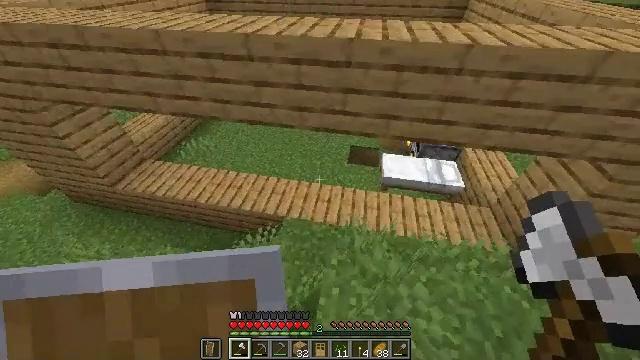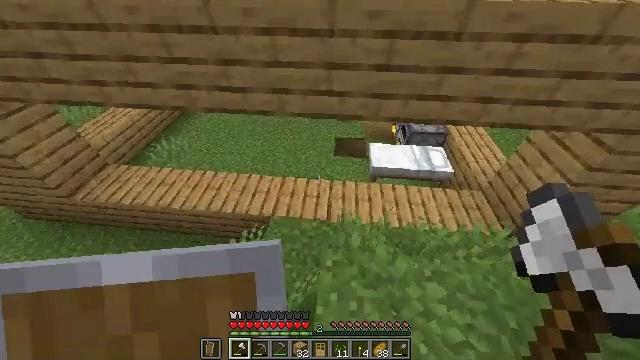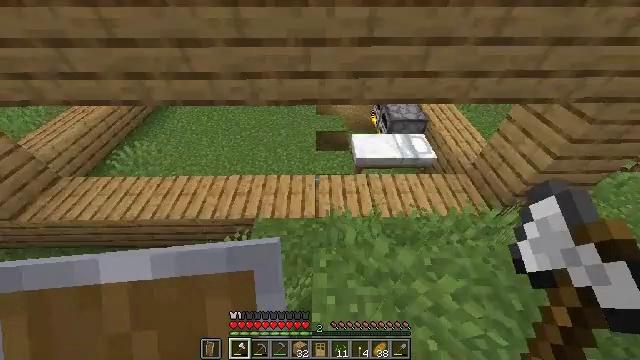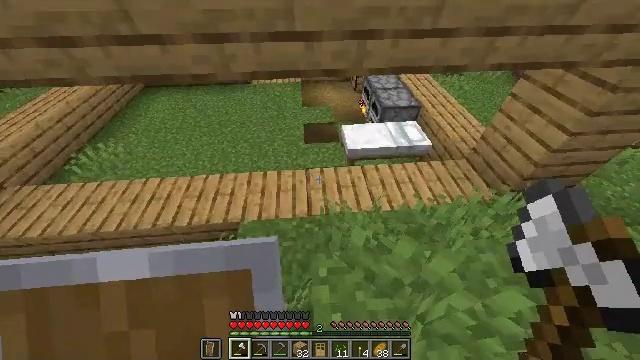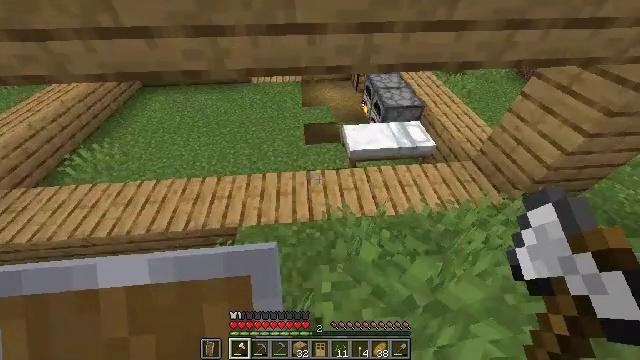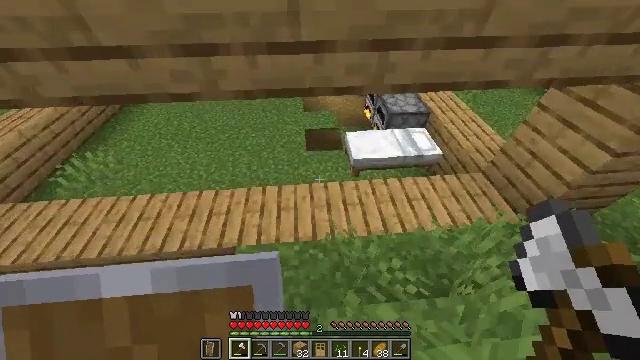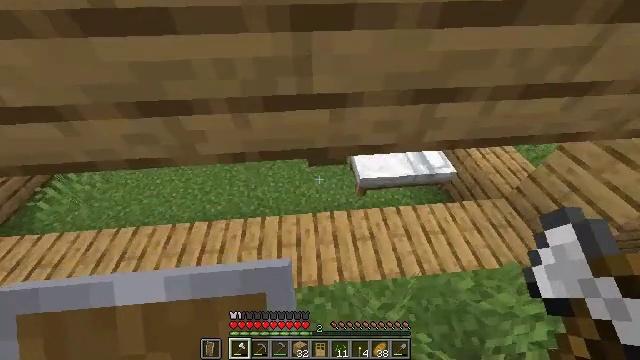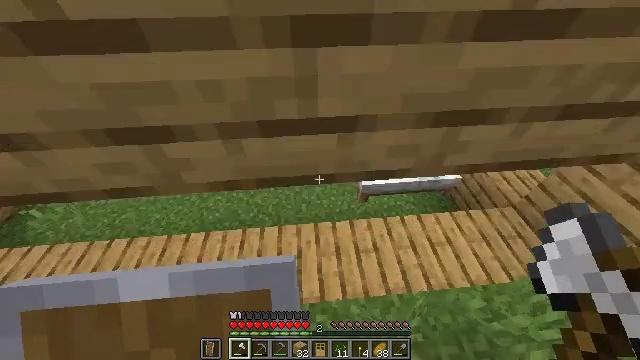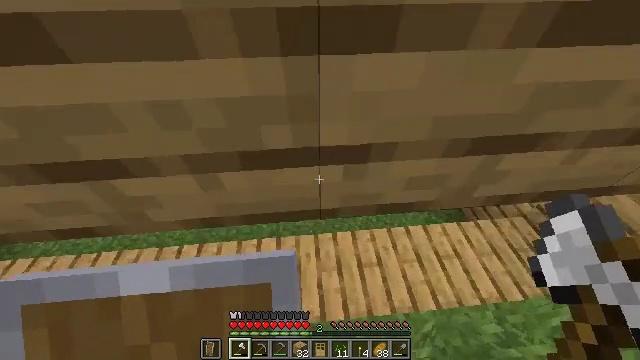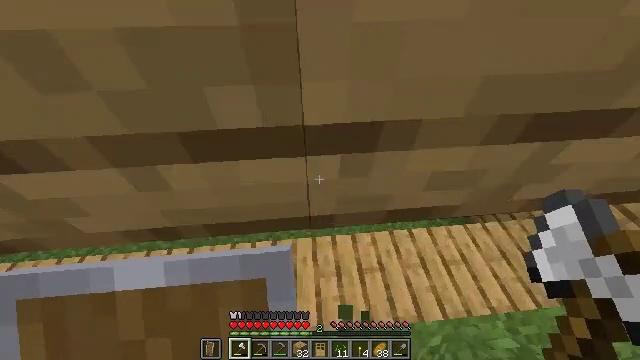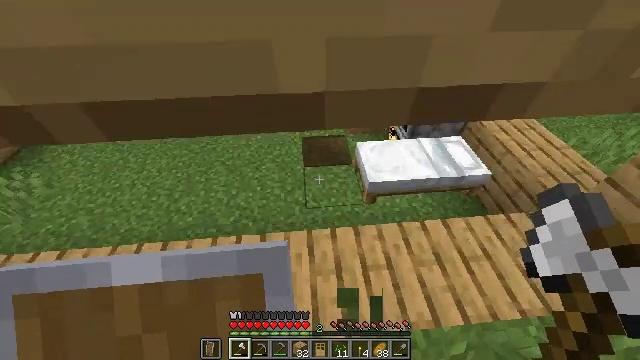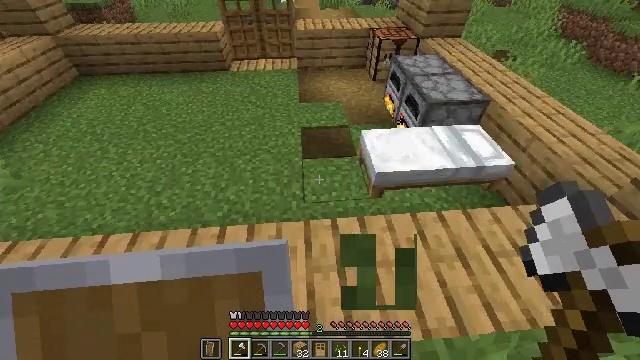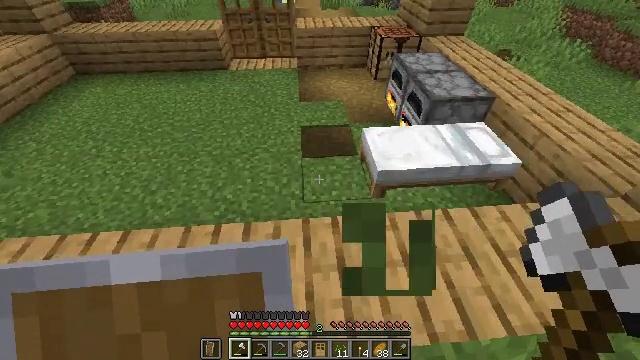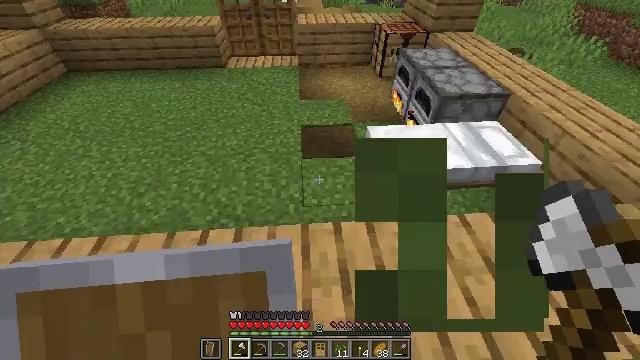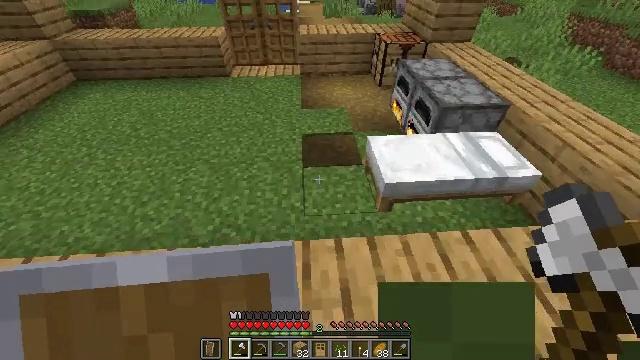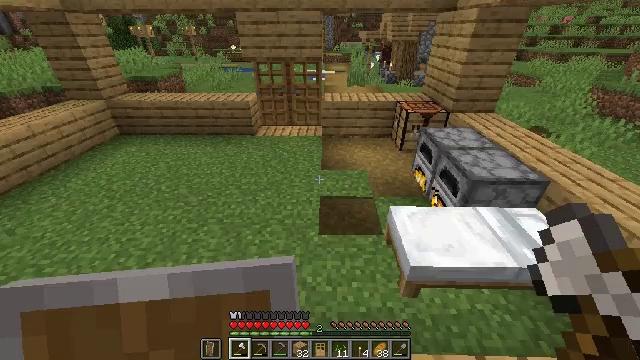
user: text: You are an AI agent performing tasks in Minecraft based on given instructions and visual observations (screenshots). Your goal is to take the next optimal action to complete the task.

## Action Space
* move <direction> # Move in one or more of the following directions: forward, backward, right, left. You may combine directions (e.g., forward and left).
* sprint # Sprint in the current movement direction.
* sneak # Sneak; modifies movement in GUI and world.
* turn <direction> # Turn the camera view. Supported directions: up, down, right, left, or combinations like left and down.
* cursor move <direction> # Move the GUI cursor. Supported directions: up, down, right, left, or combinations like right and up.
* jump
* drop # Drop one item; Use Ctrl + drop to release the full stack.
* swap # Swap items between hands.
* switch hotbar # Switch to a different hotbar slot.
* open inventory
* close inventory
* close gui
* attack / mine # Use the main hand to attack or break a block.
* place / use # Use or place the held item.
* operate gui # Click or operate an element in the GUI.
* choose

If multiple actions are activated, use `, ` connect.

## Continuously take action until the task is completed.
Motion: motion action
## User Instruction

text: craft item air
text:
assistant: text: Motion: move forward, sprint, turn right and down
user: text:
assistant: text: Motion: move forward, sprint, turn right
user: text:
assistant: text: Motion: move forward, sprint, turn right
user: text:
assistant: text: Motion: move forward, sprint
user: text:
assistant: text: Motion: move forward, sprint
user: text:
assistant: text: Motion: move forward, sprint
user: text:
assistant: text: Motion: move forward, sprint
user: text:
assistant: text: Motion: move forward, sprint
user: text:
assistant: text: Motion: move forward, sprint
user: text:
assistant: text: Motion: move forward, sprint
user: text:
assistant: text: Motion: move forward, sprint, turn up
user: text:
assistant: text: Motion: move forward, sprint
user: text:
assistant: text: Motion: move forward, sprint
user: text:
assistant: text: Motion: move forward, sprint
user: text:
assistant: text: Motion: move forward, sprint, turn left and up
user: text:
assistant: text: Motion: move forward and move left, sprint, turn left and up
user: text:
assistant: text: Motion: move forward and move left, sprint
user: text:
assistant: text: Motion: move forward and move left, sprint, turn right
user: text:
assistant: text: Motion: move forward and move left, sprint, turn right and up
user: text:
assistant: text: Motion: move forward and move left, sprint, turn right and up
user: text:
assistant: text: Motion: move forward and move left, sprint, turn right
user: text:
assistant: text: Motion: move forward and move left, sprint, turn right and up
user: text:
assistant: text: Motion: move forward and move left, sprint, turn right
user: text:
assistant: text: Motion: move forward and move left, sprint
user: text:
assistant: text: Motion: move forward and move left, sprint
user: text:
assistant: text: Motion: move forward, sprint, turn down
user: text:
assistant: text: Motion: move forward, sprint
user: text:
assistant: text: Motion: move forward, sprint, turn down
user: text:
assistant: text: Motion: move forward, turn right
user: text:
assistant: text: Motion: move forward, turn right, use / place